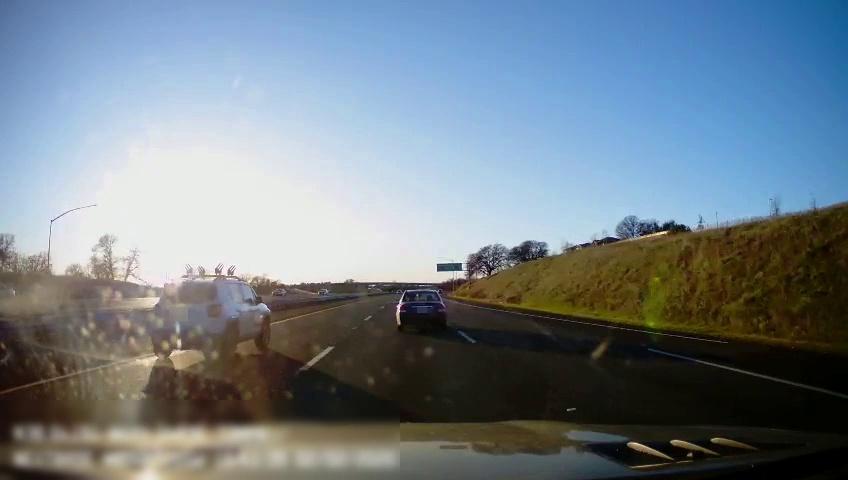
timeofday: Day
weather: Cloudy
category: Drivable Space
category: Vehicles | Car
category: Vehicles | Car
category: Vehicles | Car
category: Vehicles | Car
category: Vehicles | SUV
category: Lanes | Alternate Lane
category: Lanes | Current Lane
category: Lanes | Current Lane
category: Lanes | Alternate Lane
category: Lanes | Alternate Lane
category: Traffic | Signs